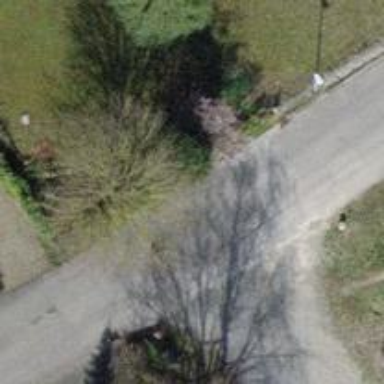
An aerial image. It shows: Smooth asphalt road in residential area.